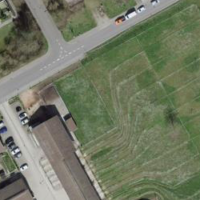
EUNIS habitat code: 25
Species observed at this site:
Cornus sanguinea
Malva sylvestris